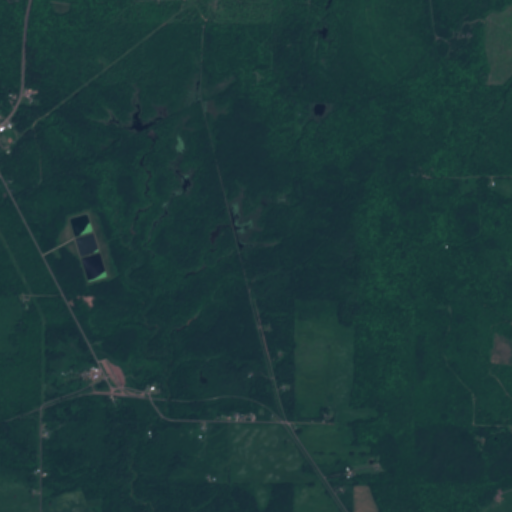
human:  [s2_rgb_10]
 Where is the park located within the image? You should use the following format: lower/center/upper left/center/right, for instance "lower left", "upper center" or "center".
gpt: The park is located in the upper left of the image.
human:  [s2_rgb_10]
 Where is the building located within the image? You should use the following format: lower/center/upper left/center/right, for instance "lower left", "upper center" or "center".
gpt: The building is located in the upper left of the image.
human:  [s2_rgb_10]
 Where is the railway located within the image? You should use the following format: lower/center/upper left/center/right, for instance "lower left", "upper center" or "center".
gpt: The railway is located in the lower of the image.
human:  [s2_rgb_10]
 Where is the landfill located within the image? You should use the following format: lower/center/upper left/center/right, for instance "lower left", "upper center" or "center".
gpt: There is no landfill in the image.